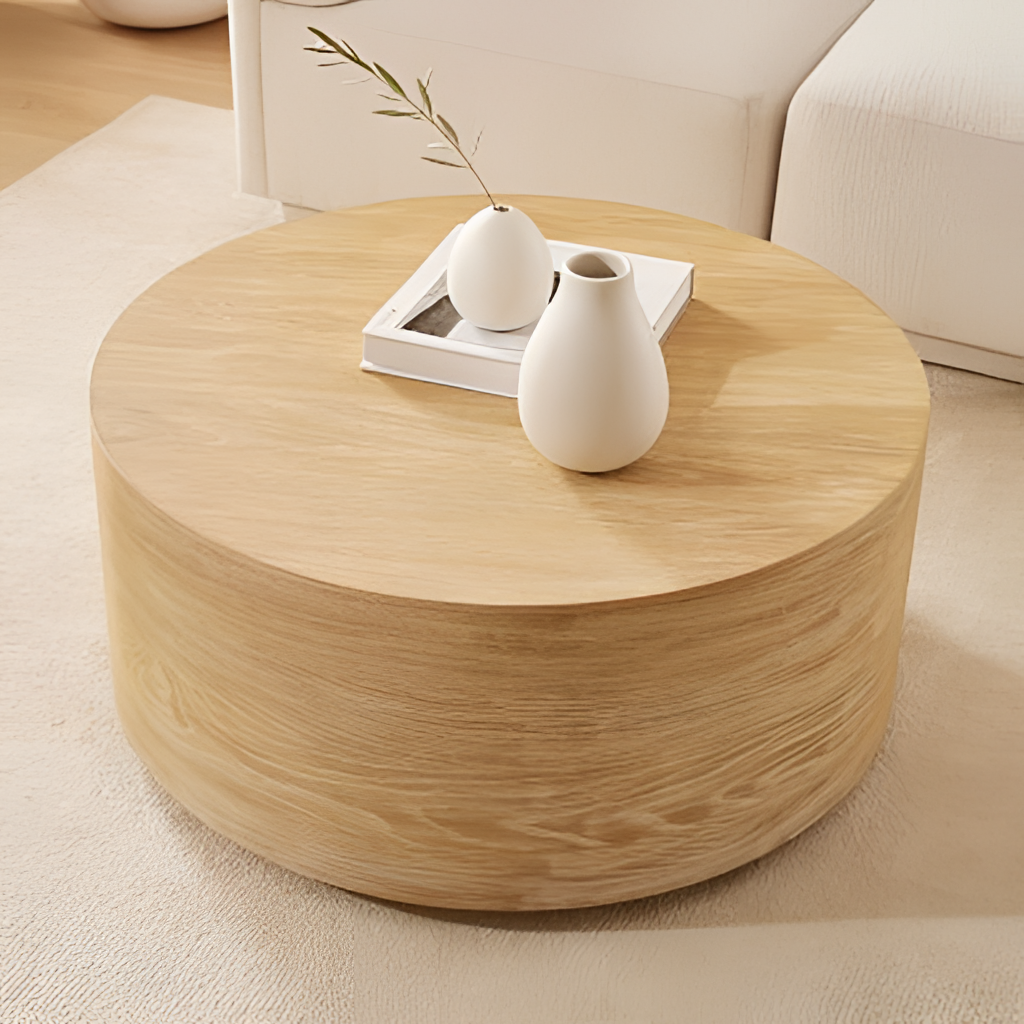
living room, wood coffee table, carpet flooring, with plain pattern, minimalist, white paint wallpaper, with solid pattern